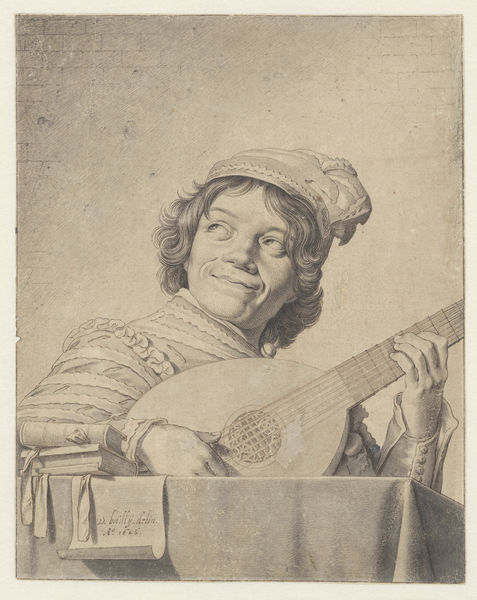
Titel: De Luitspeler
Künstler: David Bailly
Standort: Amsterdam
Institution: Rijksmuseum
Schlagwörter: fancy, hands, hat, face, grey, hair, nose, old, portrait, table, yellow, print, hand, man, girl, netherlands, young, boy, child, costume, eyes, drawing, paper, black and white, cap, fabric, mouth, buttons, illustration, monochrome, sketch, books, curls, smile, small, happy, letter, clothes, instrument, music, sound, renaissance, bricks, art, painter, study, musician, pencil, cloth, fingers, book, play, stripes, simple, playing, clown, jester, ribbons, tablecloth, script, glance, eyebrow, button, scholar, sepia, europe, guitar, cuff, lute, sitar, fiddle, funny, smirk, bard, banjo, strings, curly hair, strum, fool, parchment, note, colorless, musical, black and whit, song, boyish, bo, entertainer, strumming, instument, minstral, nar, frets, elfin, trimming, suitar, jolie, bien structure, ipe, gitar, staring up, monechrome, 우쿨렐레, 악보, 보조개, 음유시인, 책, riddler